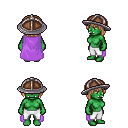
a pixel art fantasy rpg character, female body template, orc, green skin, lavender cape, white pants, light blonde pageboy hairstyle, chain helm, four views (front, back, left, right), 2x2 character sprite sheet, small pixel art, hard edges, no anti-aliasing